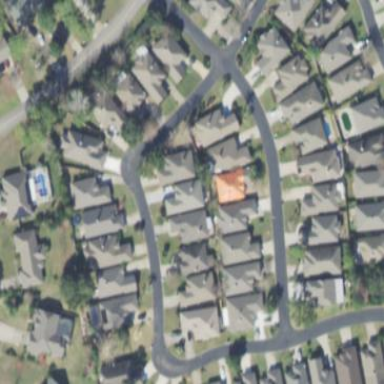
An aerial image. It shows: This residential area consists of single-family homes.